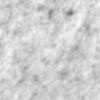
Label: no_change